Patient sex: M
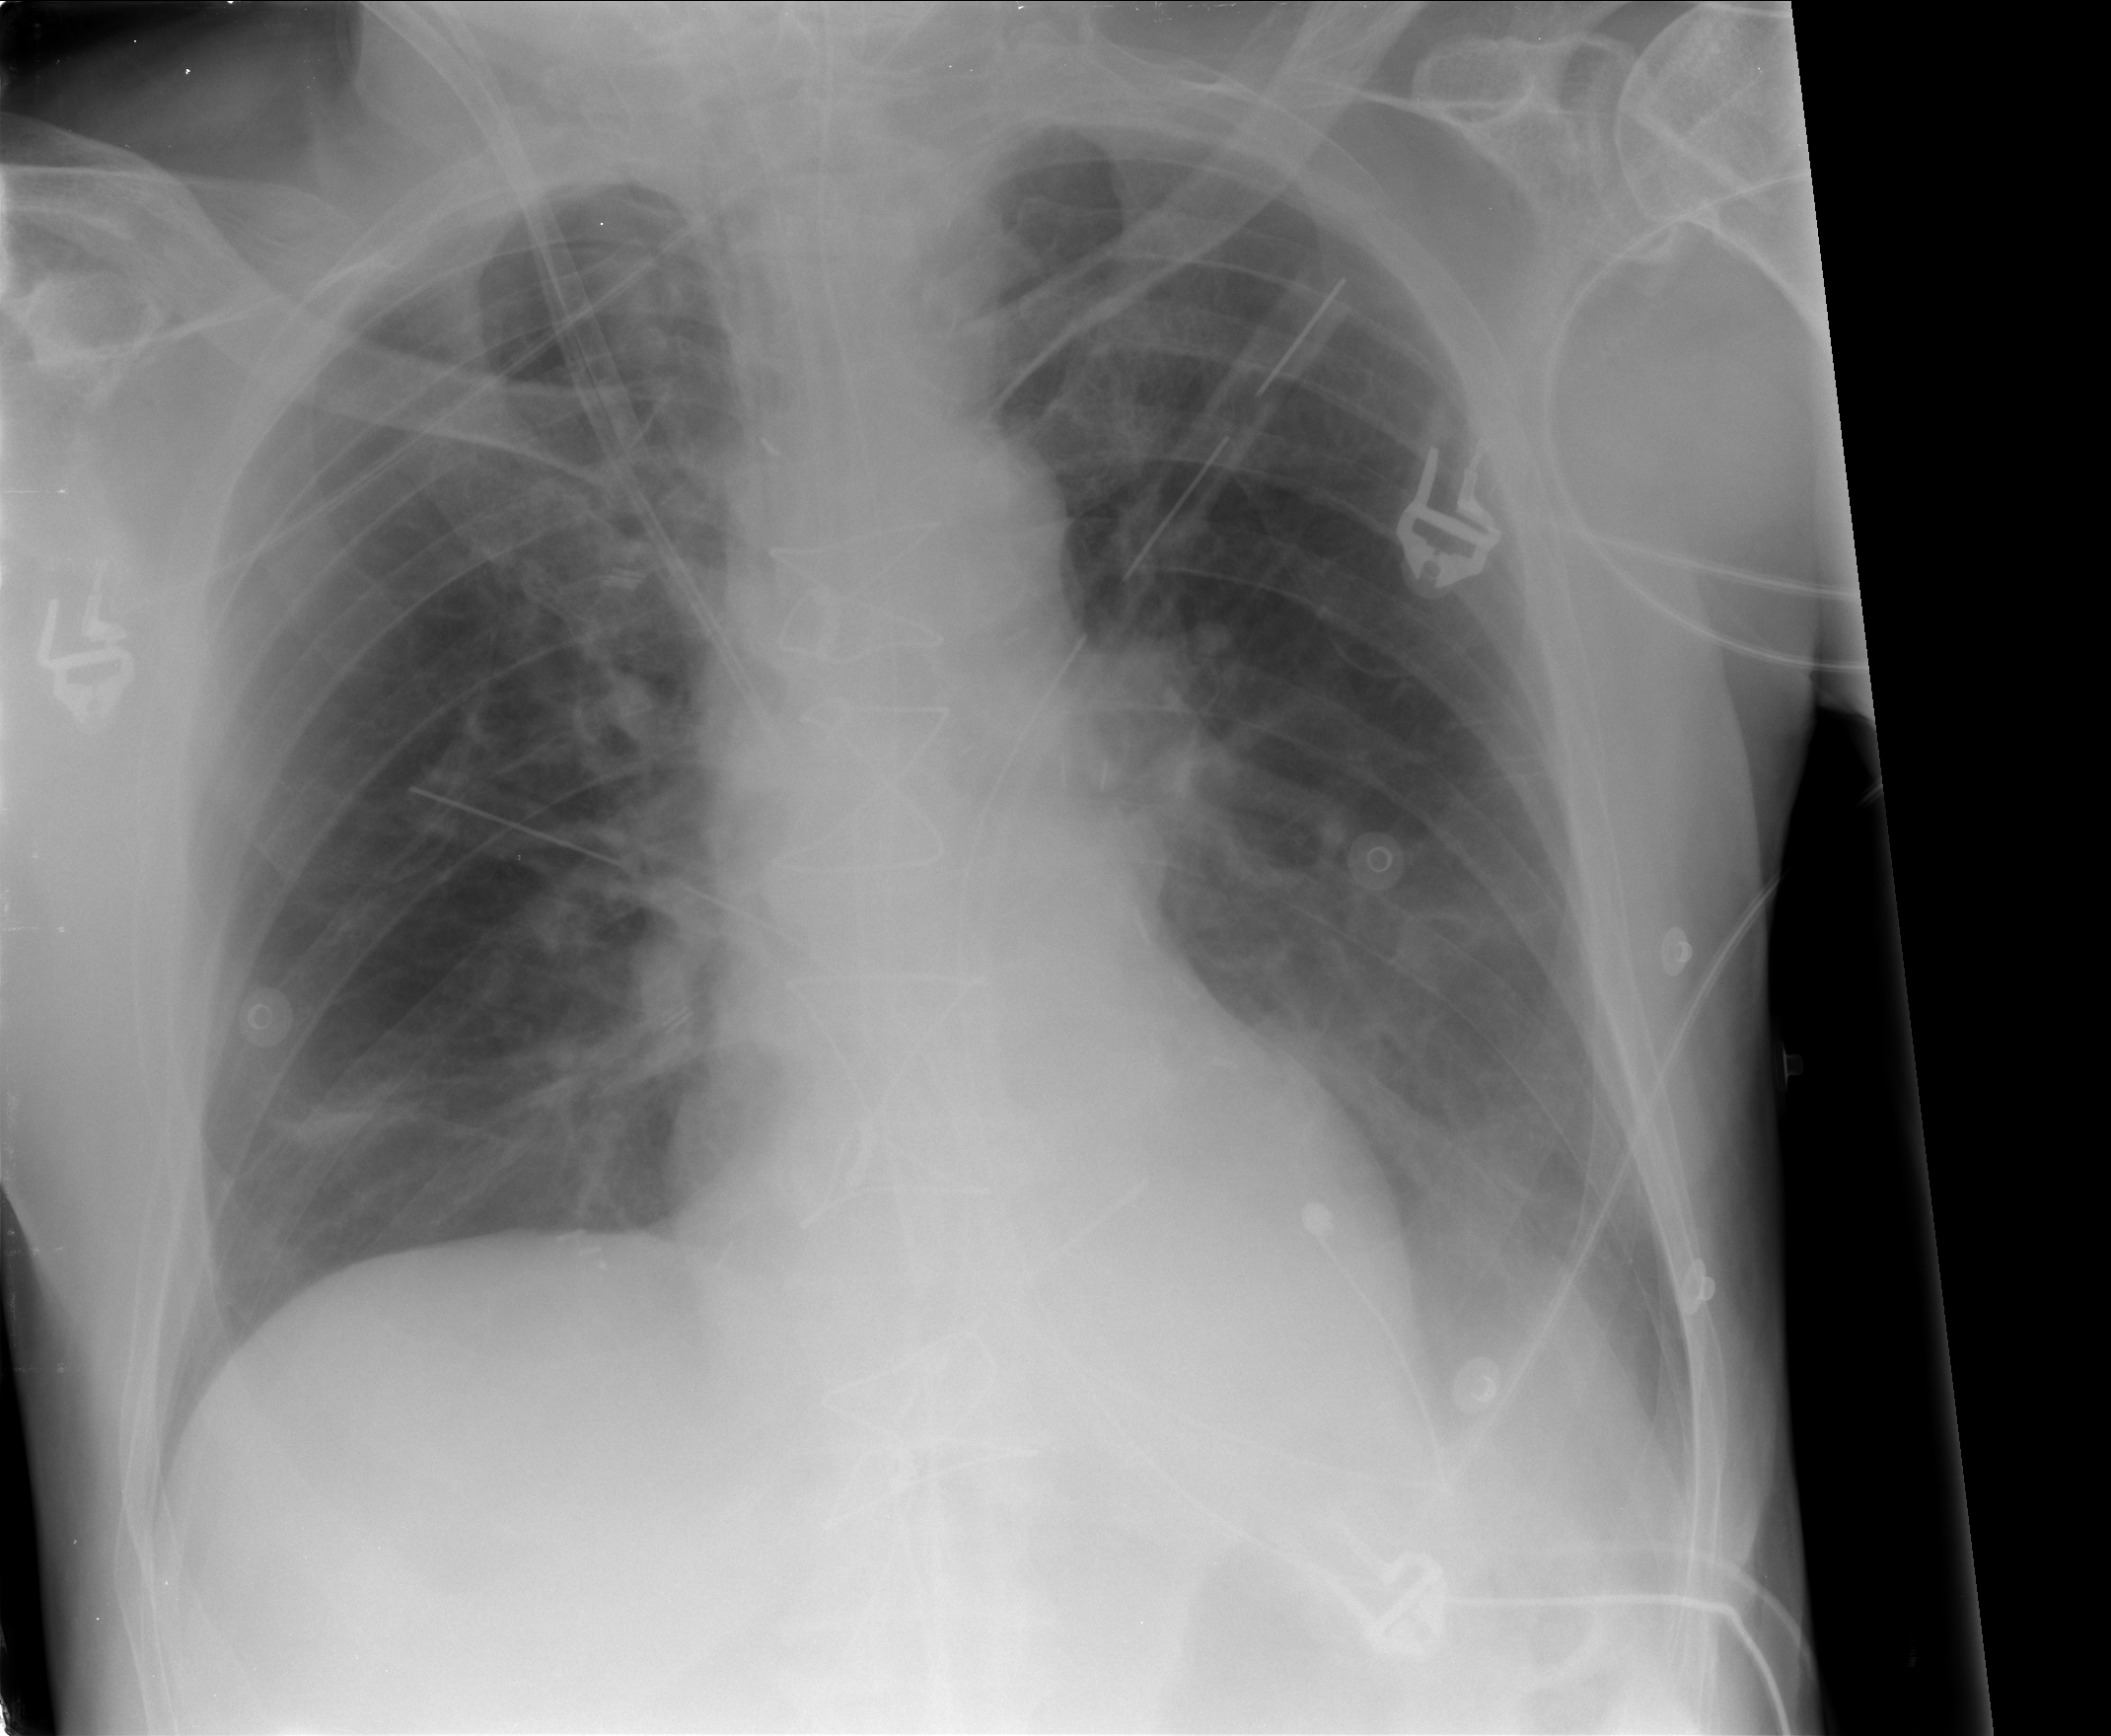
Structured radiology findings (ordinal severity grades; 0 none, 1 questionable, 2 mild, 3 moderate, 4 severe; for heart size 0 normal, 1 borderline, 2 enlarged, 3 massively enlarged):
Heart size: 0
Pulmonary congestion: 2
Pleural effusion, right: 0
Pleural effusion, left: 2
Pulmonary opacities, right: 0
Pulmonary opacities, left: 0
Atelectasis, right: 2
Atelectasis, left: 2